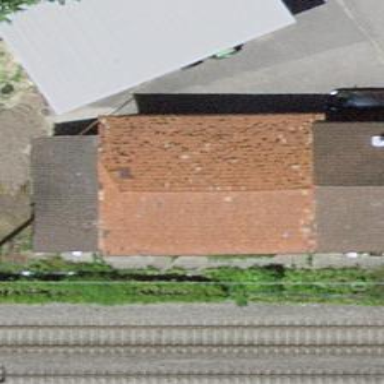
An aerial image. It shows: Farm building.